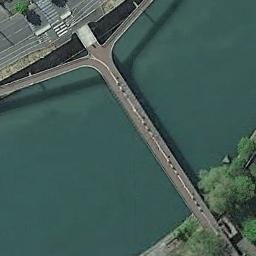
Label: bridge